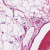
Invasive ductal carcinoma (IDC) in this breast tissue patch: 0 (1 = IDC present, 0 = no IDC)